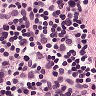
Metastatic tissue present: no